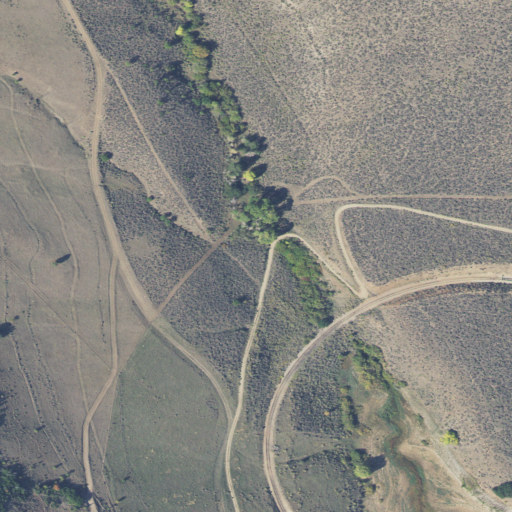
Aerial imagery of valley in Utah named Scotts Hollow containing shrub, deciduous forest, and grassland